The plot is a Hilbert-envelope spectrum of a rotating bearing's acceleration signal, annotated with the bearing's characteristic defect frequencies. Determine the bearing's health state. Answer with exactly one of: normal, inner_race, outer_race, ball.
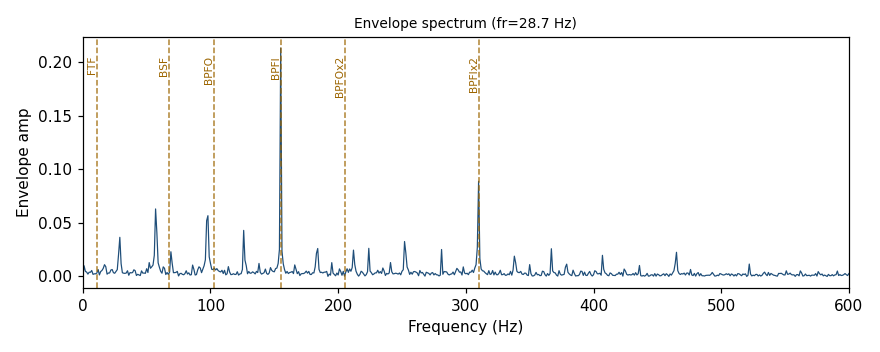
Answer: inner_race